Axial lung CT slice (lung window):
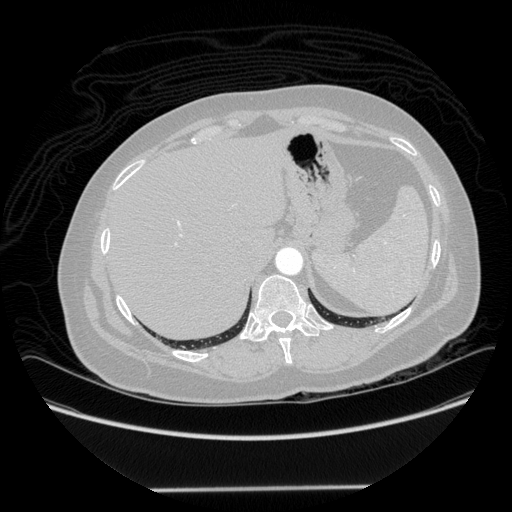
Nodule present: no